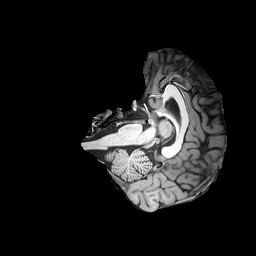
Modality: T1w
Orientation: axial
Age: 22
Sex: female
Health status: healthy